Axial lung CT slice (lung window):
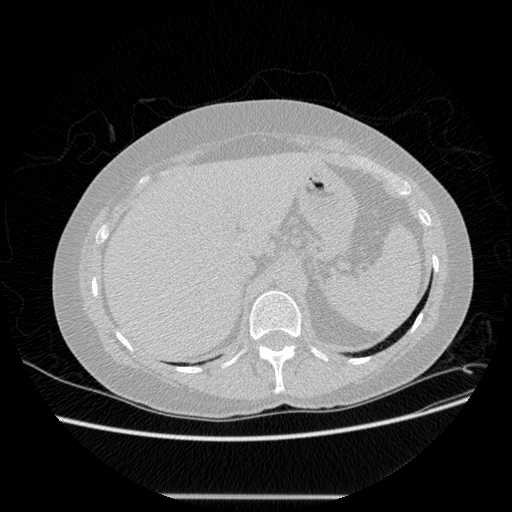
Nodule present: no